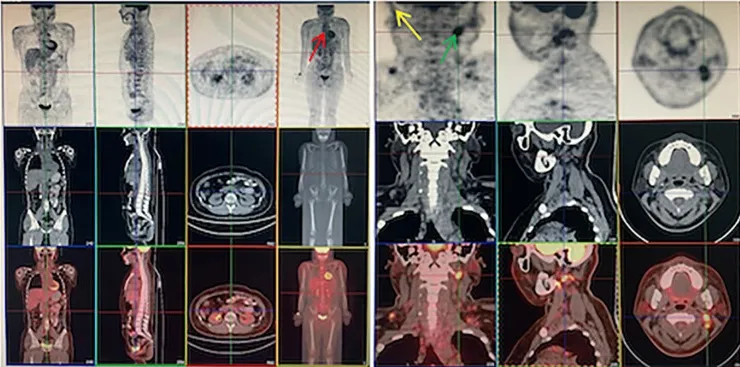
(A, B) FDG-PET on admission showing diffuse uptake in mediastinum supradiaphragmatic lymph nodes (Red), left supraclavicular lymph node (Yellow) and right cervical lymph nodes (Green).
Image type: radiology (pet)